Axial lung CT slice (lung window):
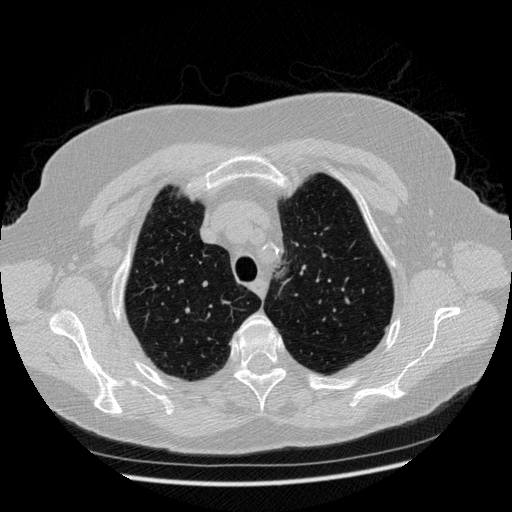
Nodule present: no